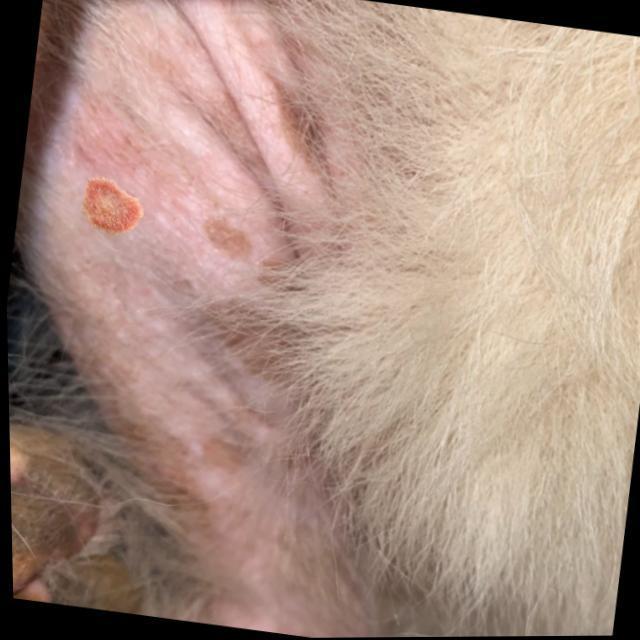
Canine ringworm (Dermatophytosis) — fungal infection caused by Microsporum or Trichophyton. Presents with circular alopecia, scaling, crusting, and broken hairs.